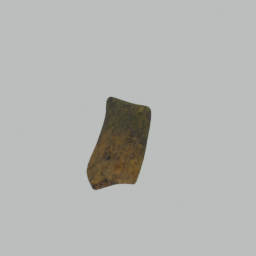
Label: nature